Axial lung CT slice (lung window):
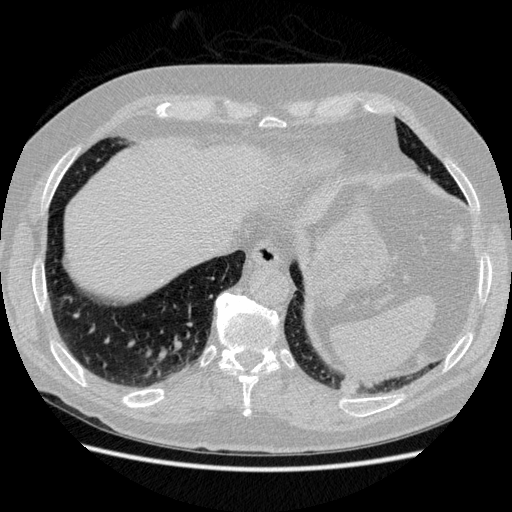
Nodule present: no